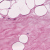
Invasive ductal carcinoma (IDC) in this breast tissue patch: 0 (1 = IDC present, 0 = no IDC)